A scalogram of one vibration snapshot from a rotating bearing is shown, computed with a continuous wavelet transform. Classify the bearing condition as one of: normal, inner_race, outer_race, ball.
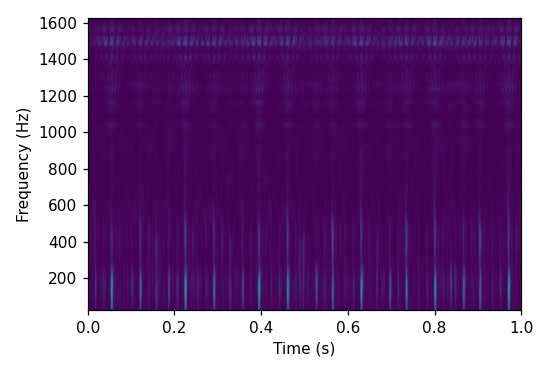
Answer: outer_race